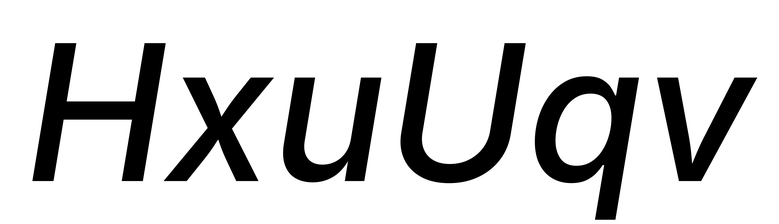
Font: Inter-Italic_Medium_Italic